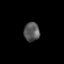
Tissue: prostate
Cell type: Myeloid cells
Senescence score: 0.806
Nuclear area (px): 293
Mean DAPI intensity: 87.188